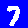
Digit: 7